Milling tool wear sample.
Tool blade image: 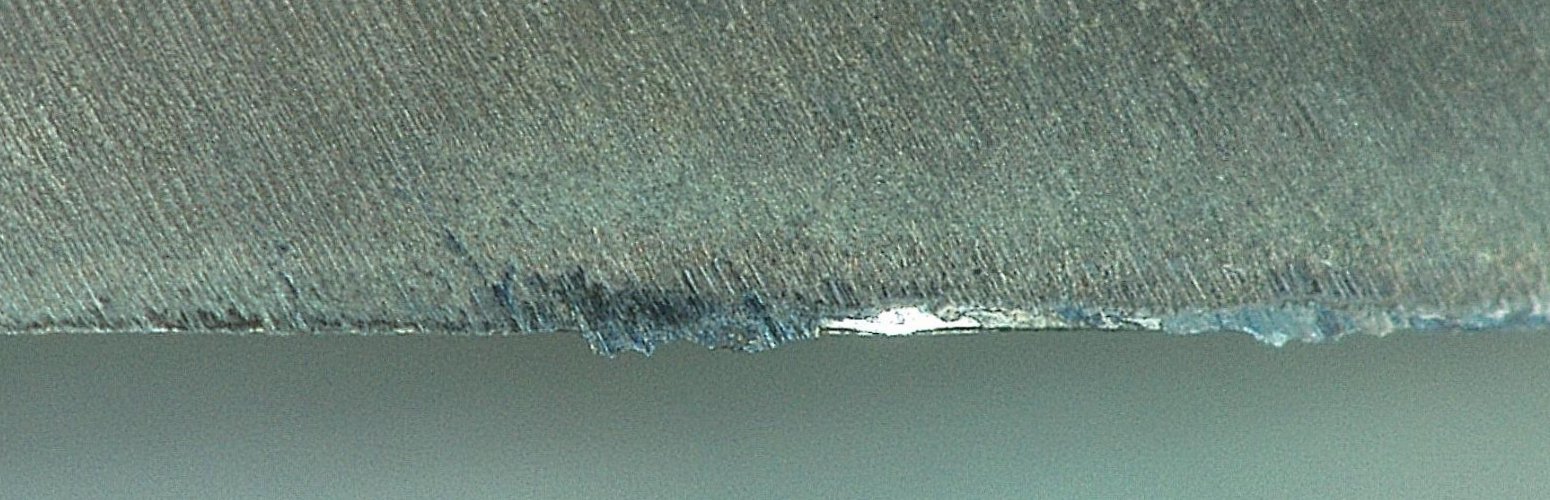
Chip image: 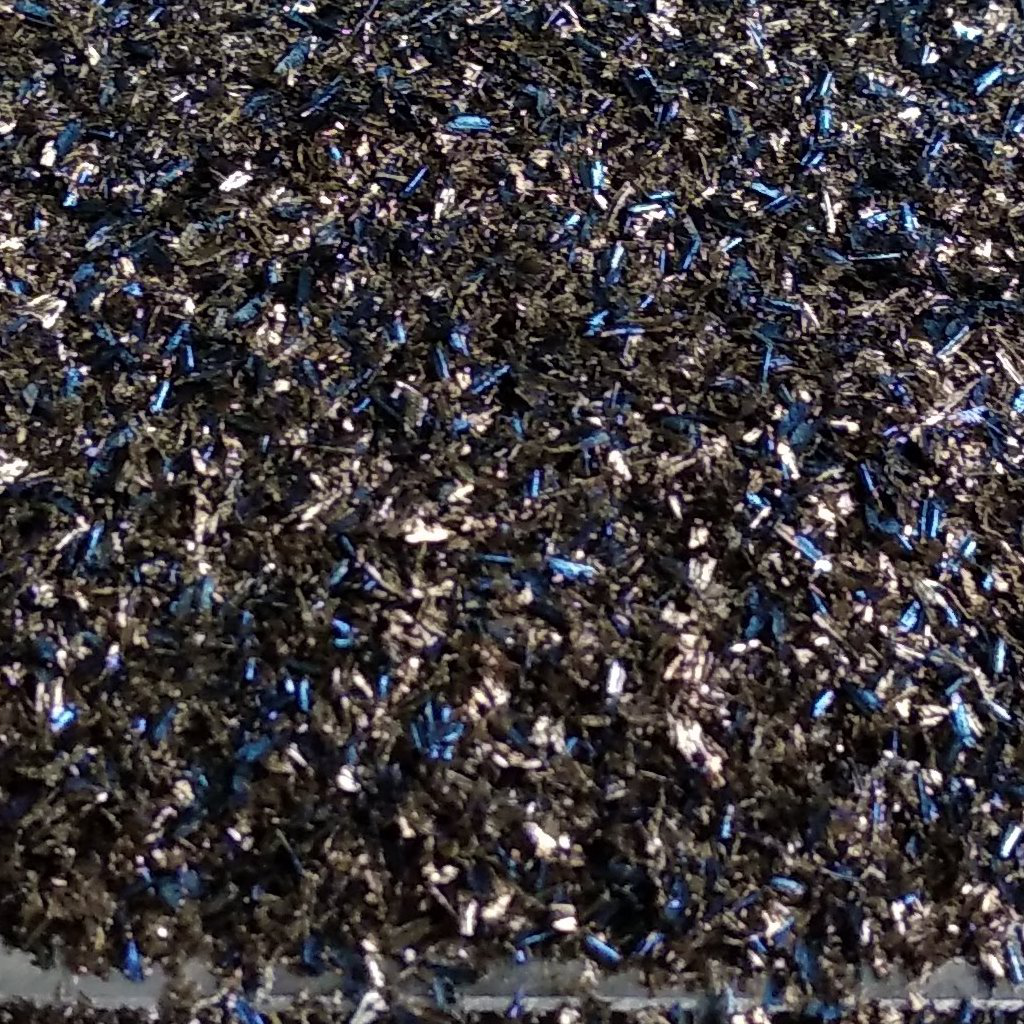
Workpiece image: 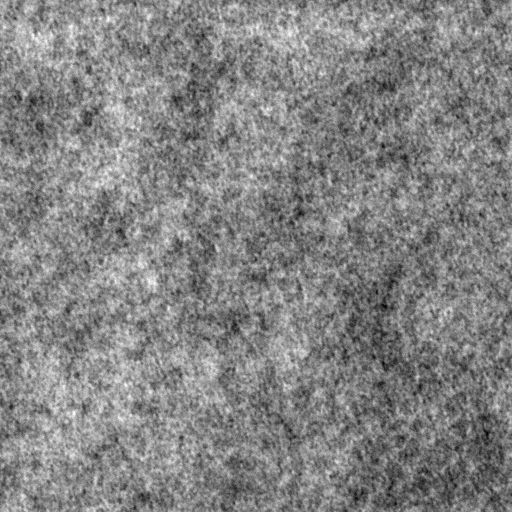
Tool wear state: dulled
Gaps: 19.12
Flank wear: 134.99
Overhang: 27.11
Force-signal Mel-spectrograms (X, Y, Z axes): 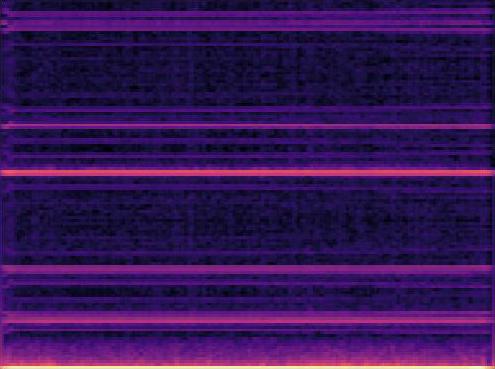 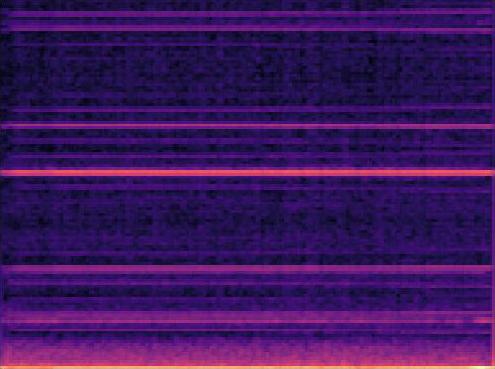 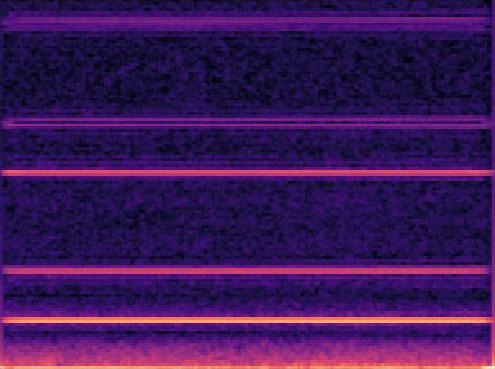
Force-signal scalograms (X, Y, Z axes): 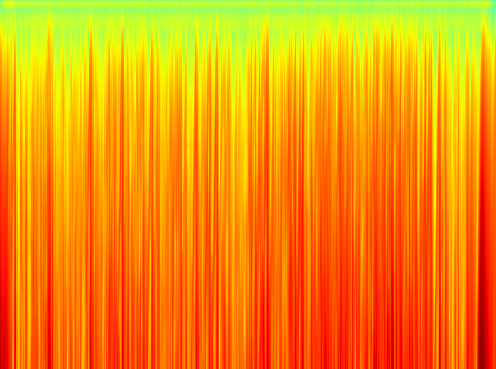 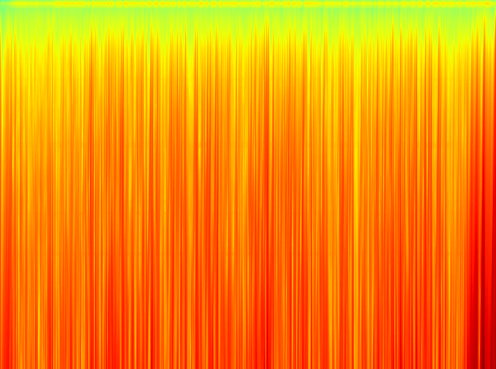 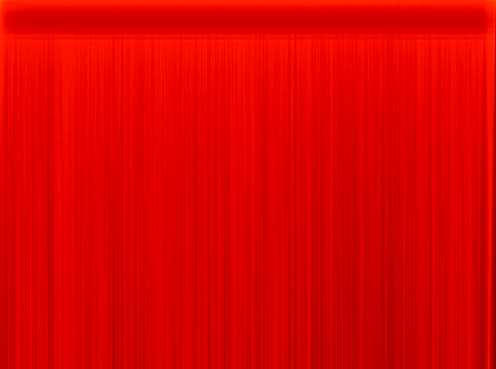
Force phase: accelerated_severe_wear